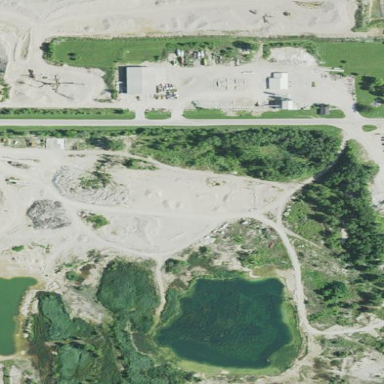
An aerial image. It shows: Quarry used for extracting aggregate resources.